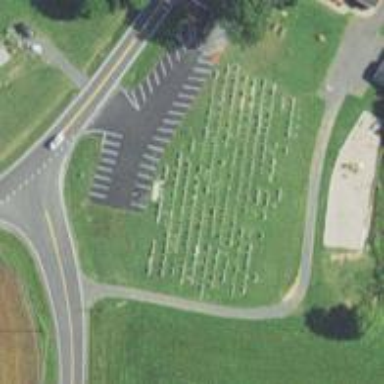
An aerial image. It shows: Cemetery.